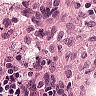
Metastatic tissue present: no